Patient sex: M
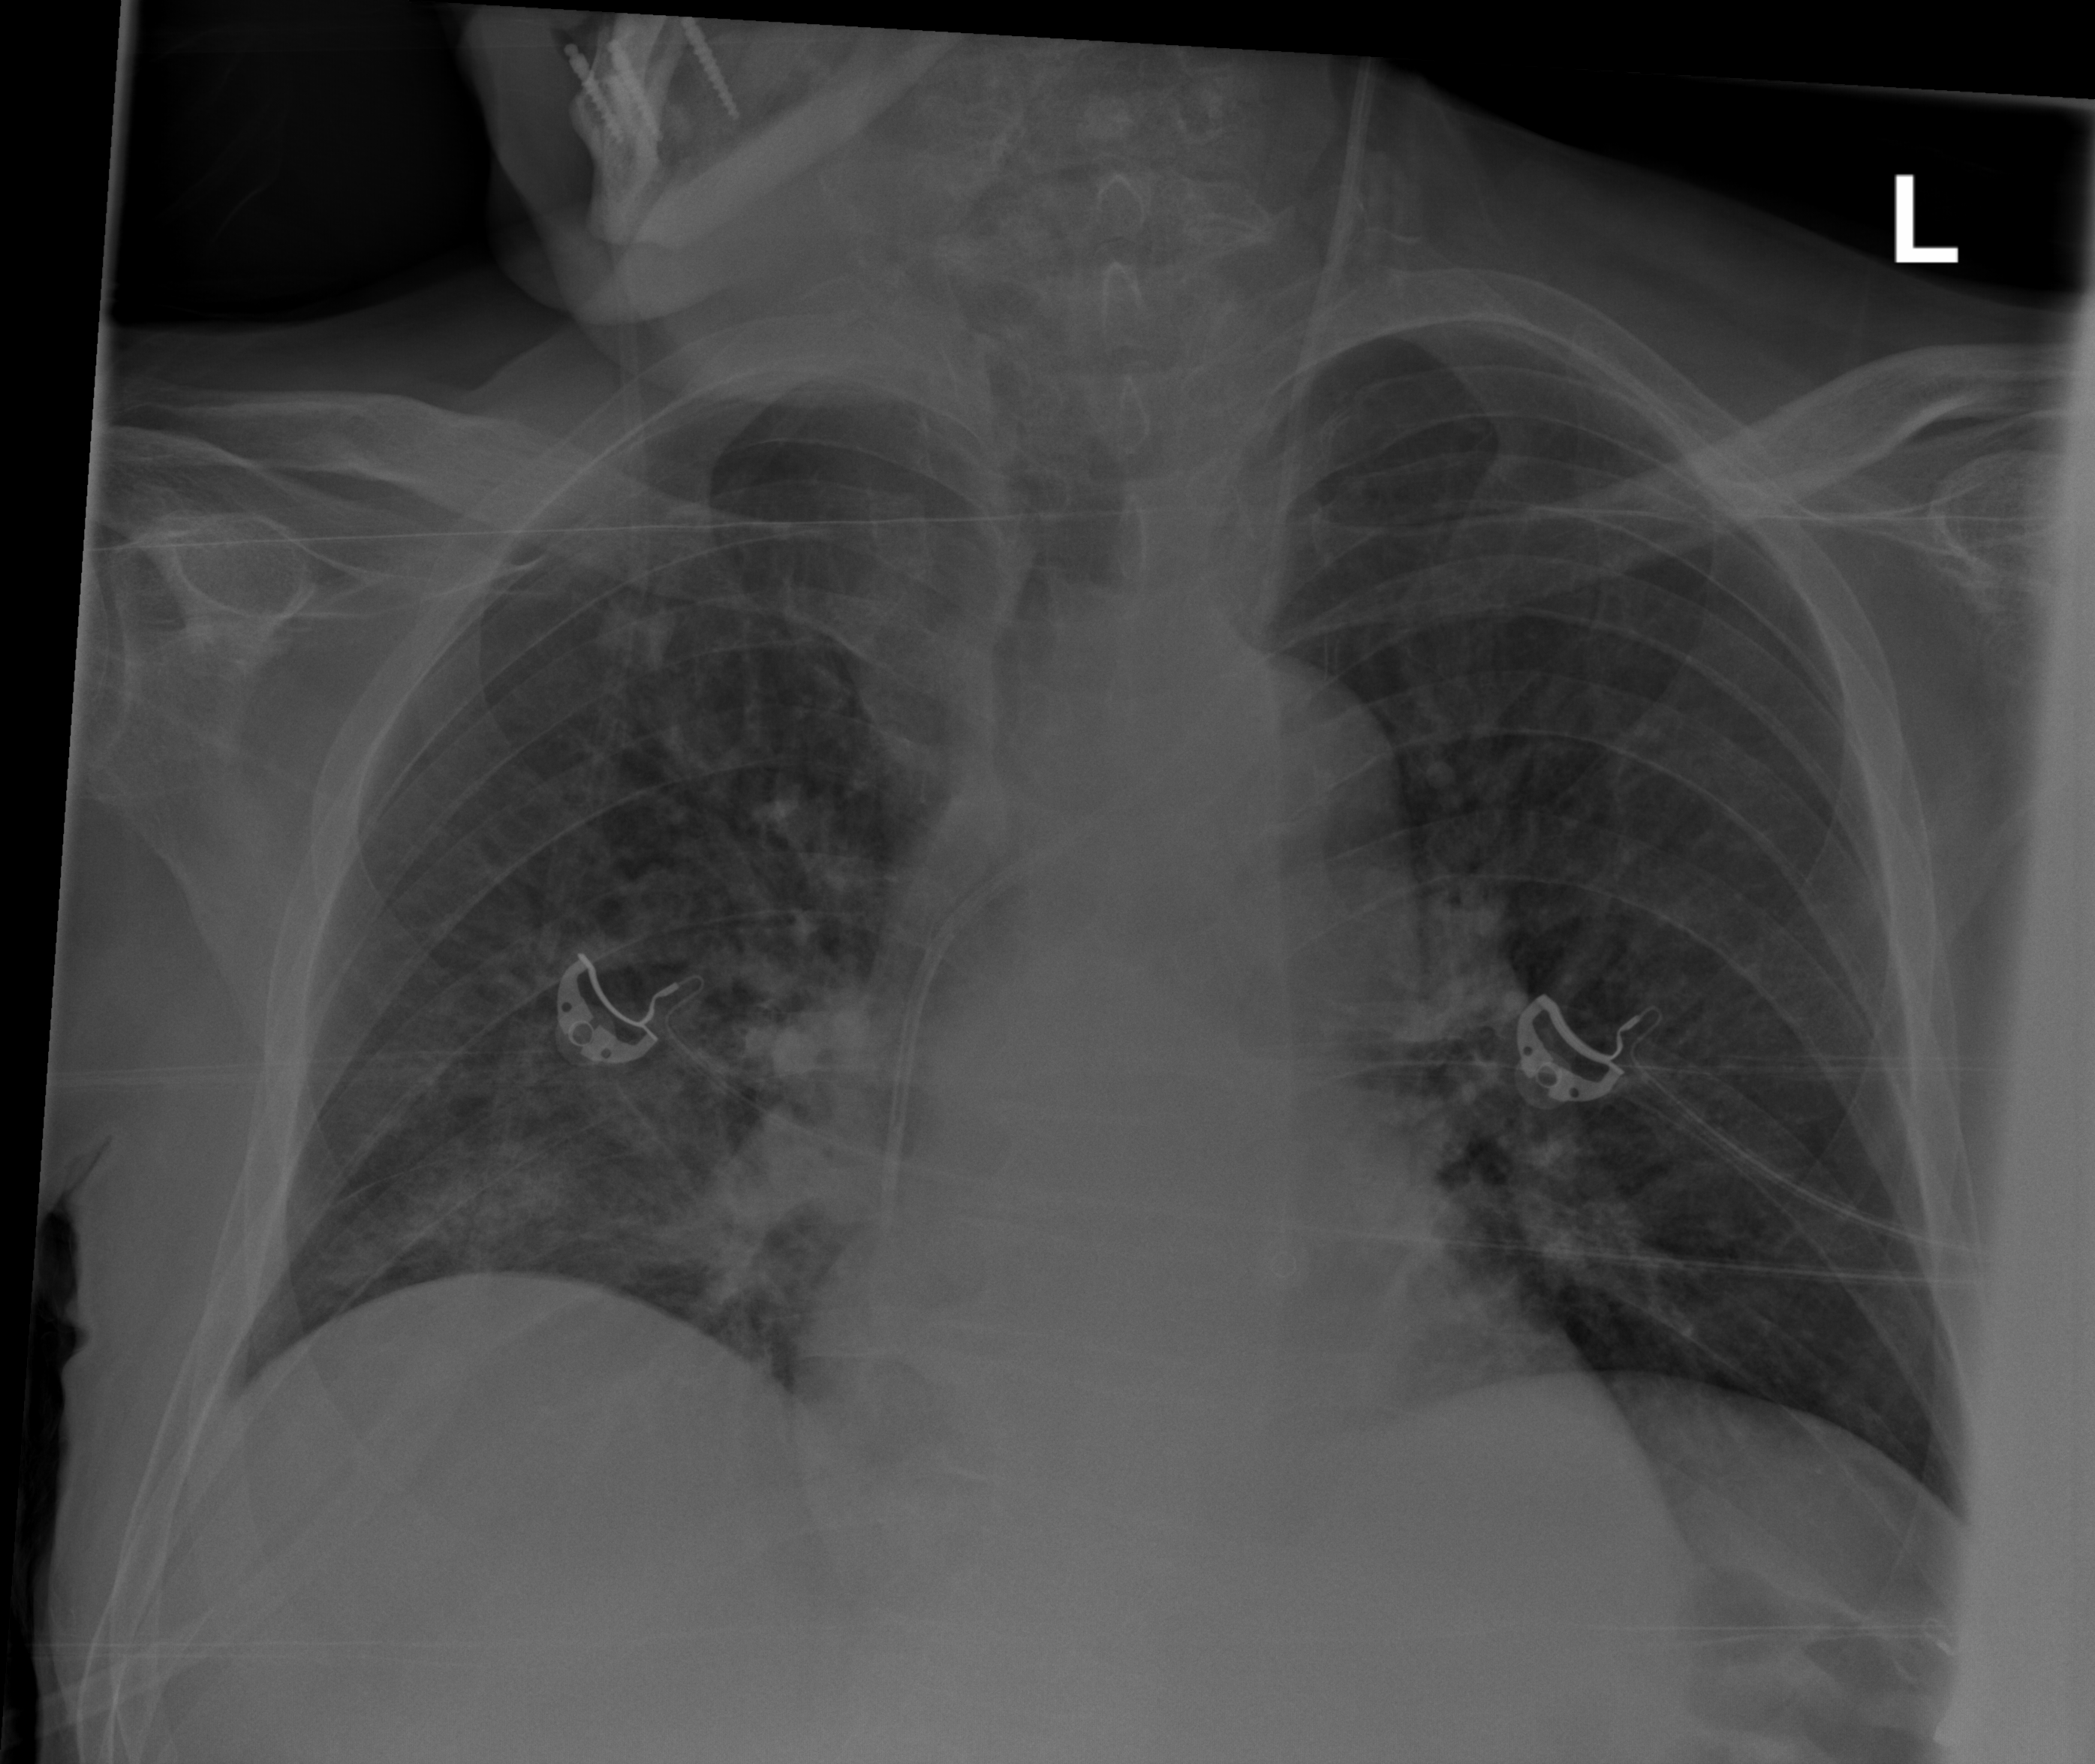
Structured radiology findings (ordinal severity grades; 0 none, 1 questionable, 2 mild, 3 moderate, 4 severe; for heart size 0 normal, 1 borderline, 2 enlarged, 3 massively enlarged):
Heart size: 1
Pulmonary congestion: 2
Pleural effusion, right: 0
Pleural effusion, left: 0
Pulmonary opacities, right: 2
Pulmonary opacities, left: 2
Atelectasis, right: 0
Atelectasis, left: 0